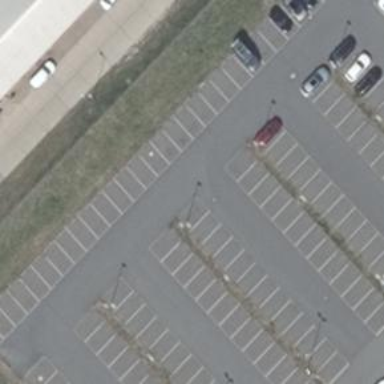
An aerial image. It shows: Asphalt parking aisle along service road.